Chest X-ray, PA view. Patient: 65 years old, sex F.
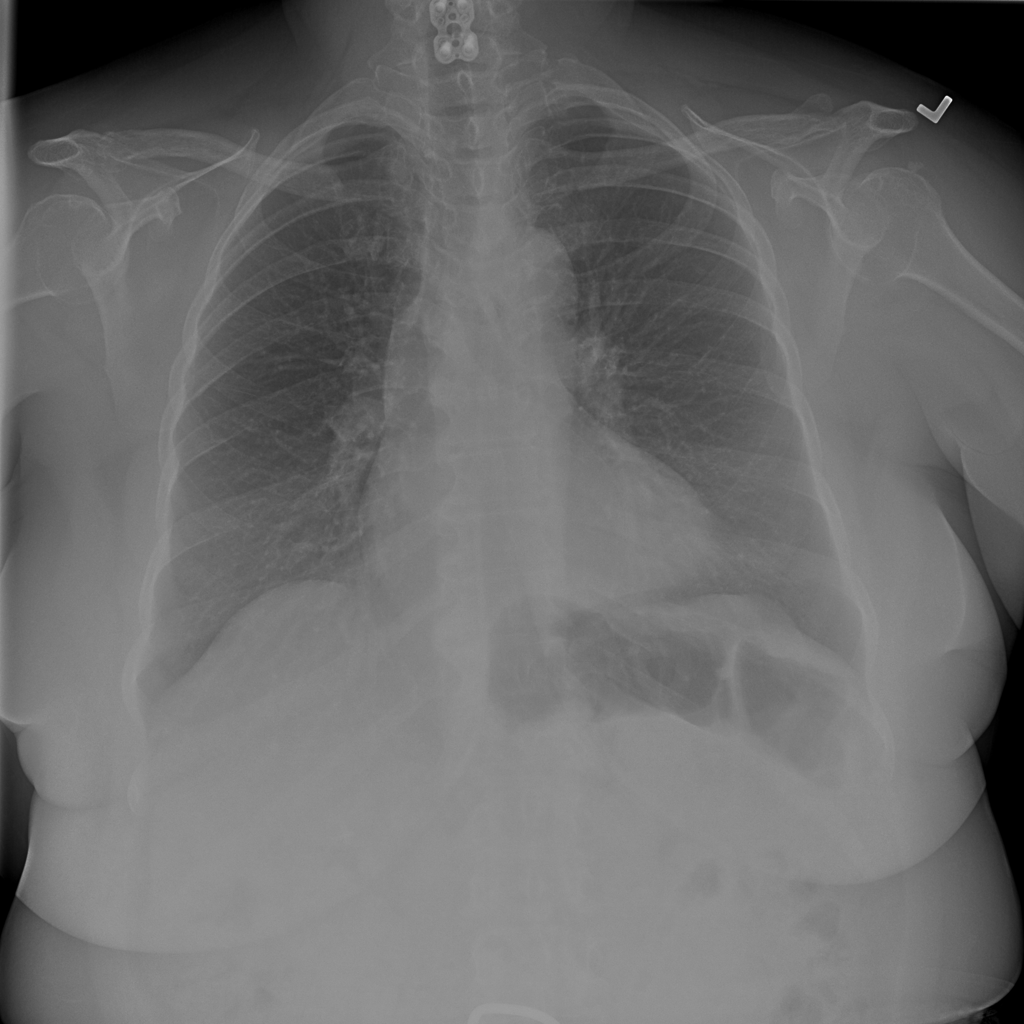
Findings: No Finding